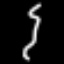
Label: squiggle